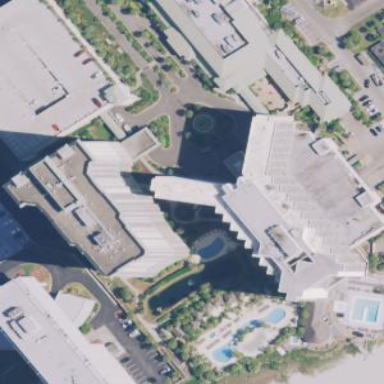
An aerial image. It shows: Hotel building.